The image is an STFT spectrogram (time versus frequency) of a rotating-machine vibration signal. Based on the visible evidence, which rotor condition applies: normal, misalignment, unbalance, looseness?
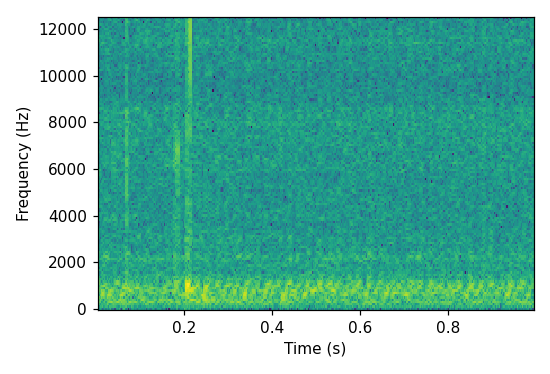
Answer: normal